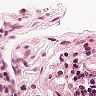
Metastatic tissue present: no